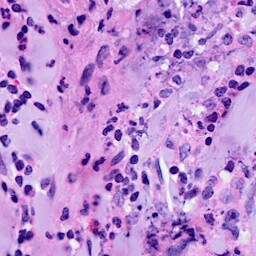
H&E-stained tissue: Breast